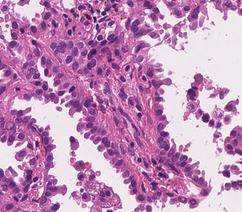
Tumor epithelial tissue: yes
Tumor-associated stroma tissue: yes
Normal tissue: no